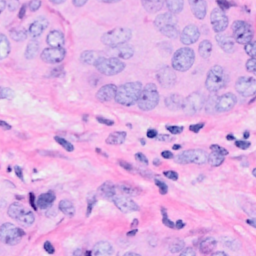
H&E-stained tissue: Breast